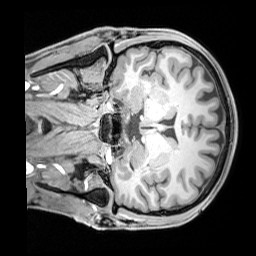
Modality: T1w
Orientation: coronal
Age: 27
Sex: male
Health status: healthy
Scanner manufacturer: siemens
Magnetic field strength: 3 T
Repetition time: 1.65 s
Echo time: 0.00182 s